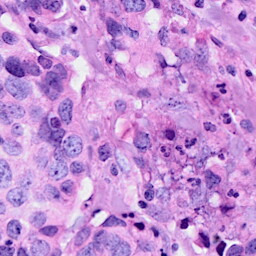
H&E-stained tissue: Breast